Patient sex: M
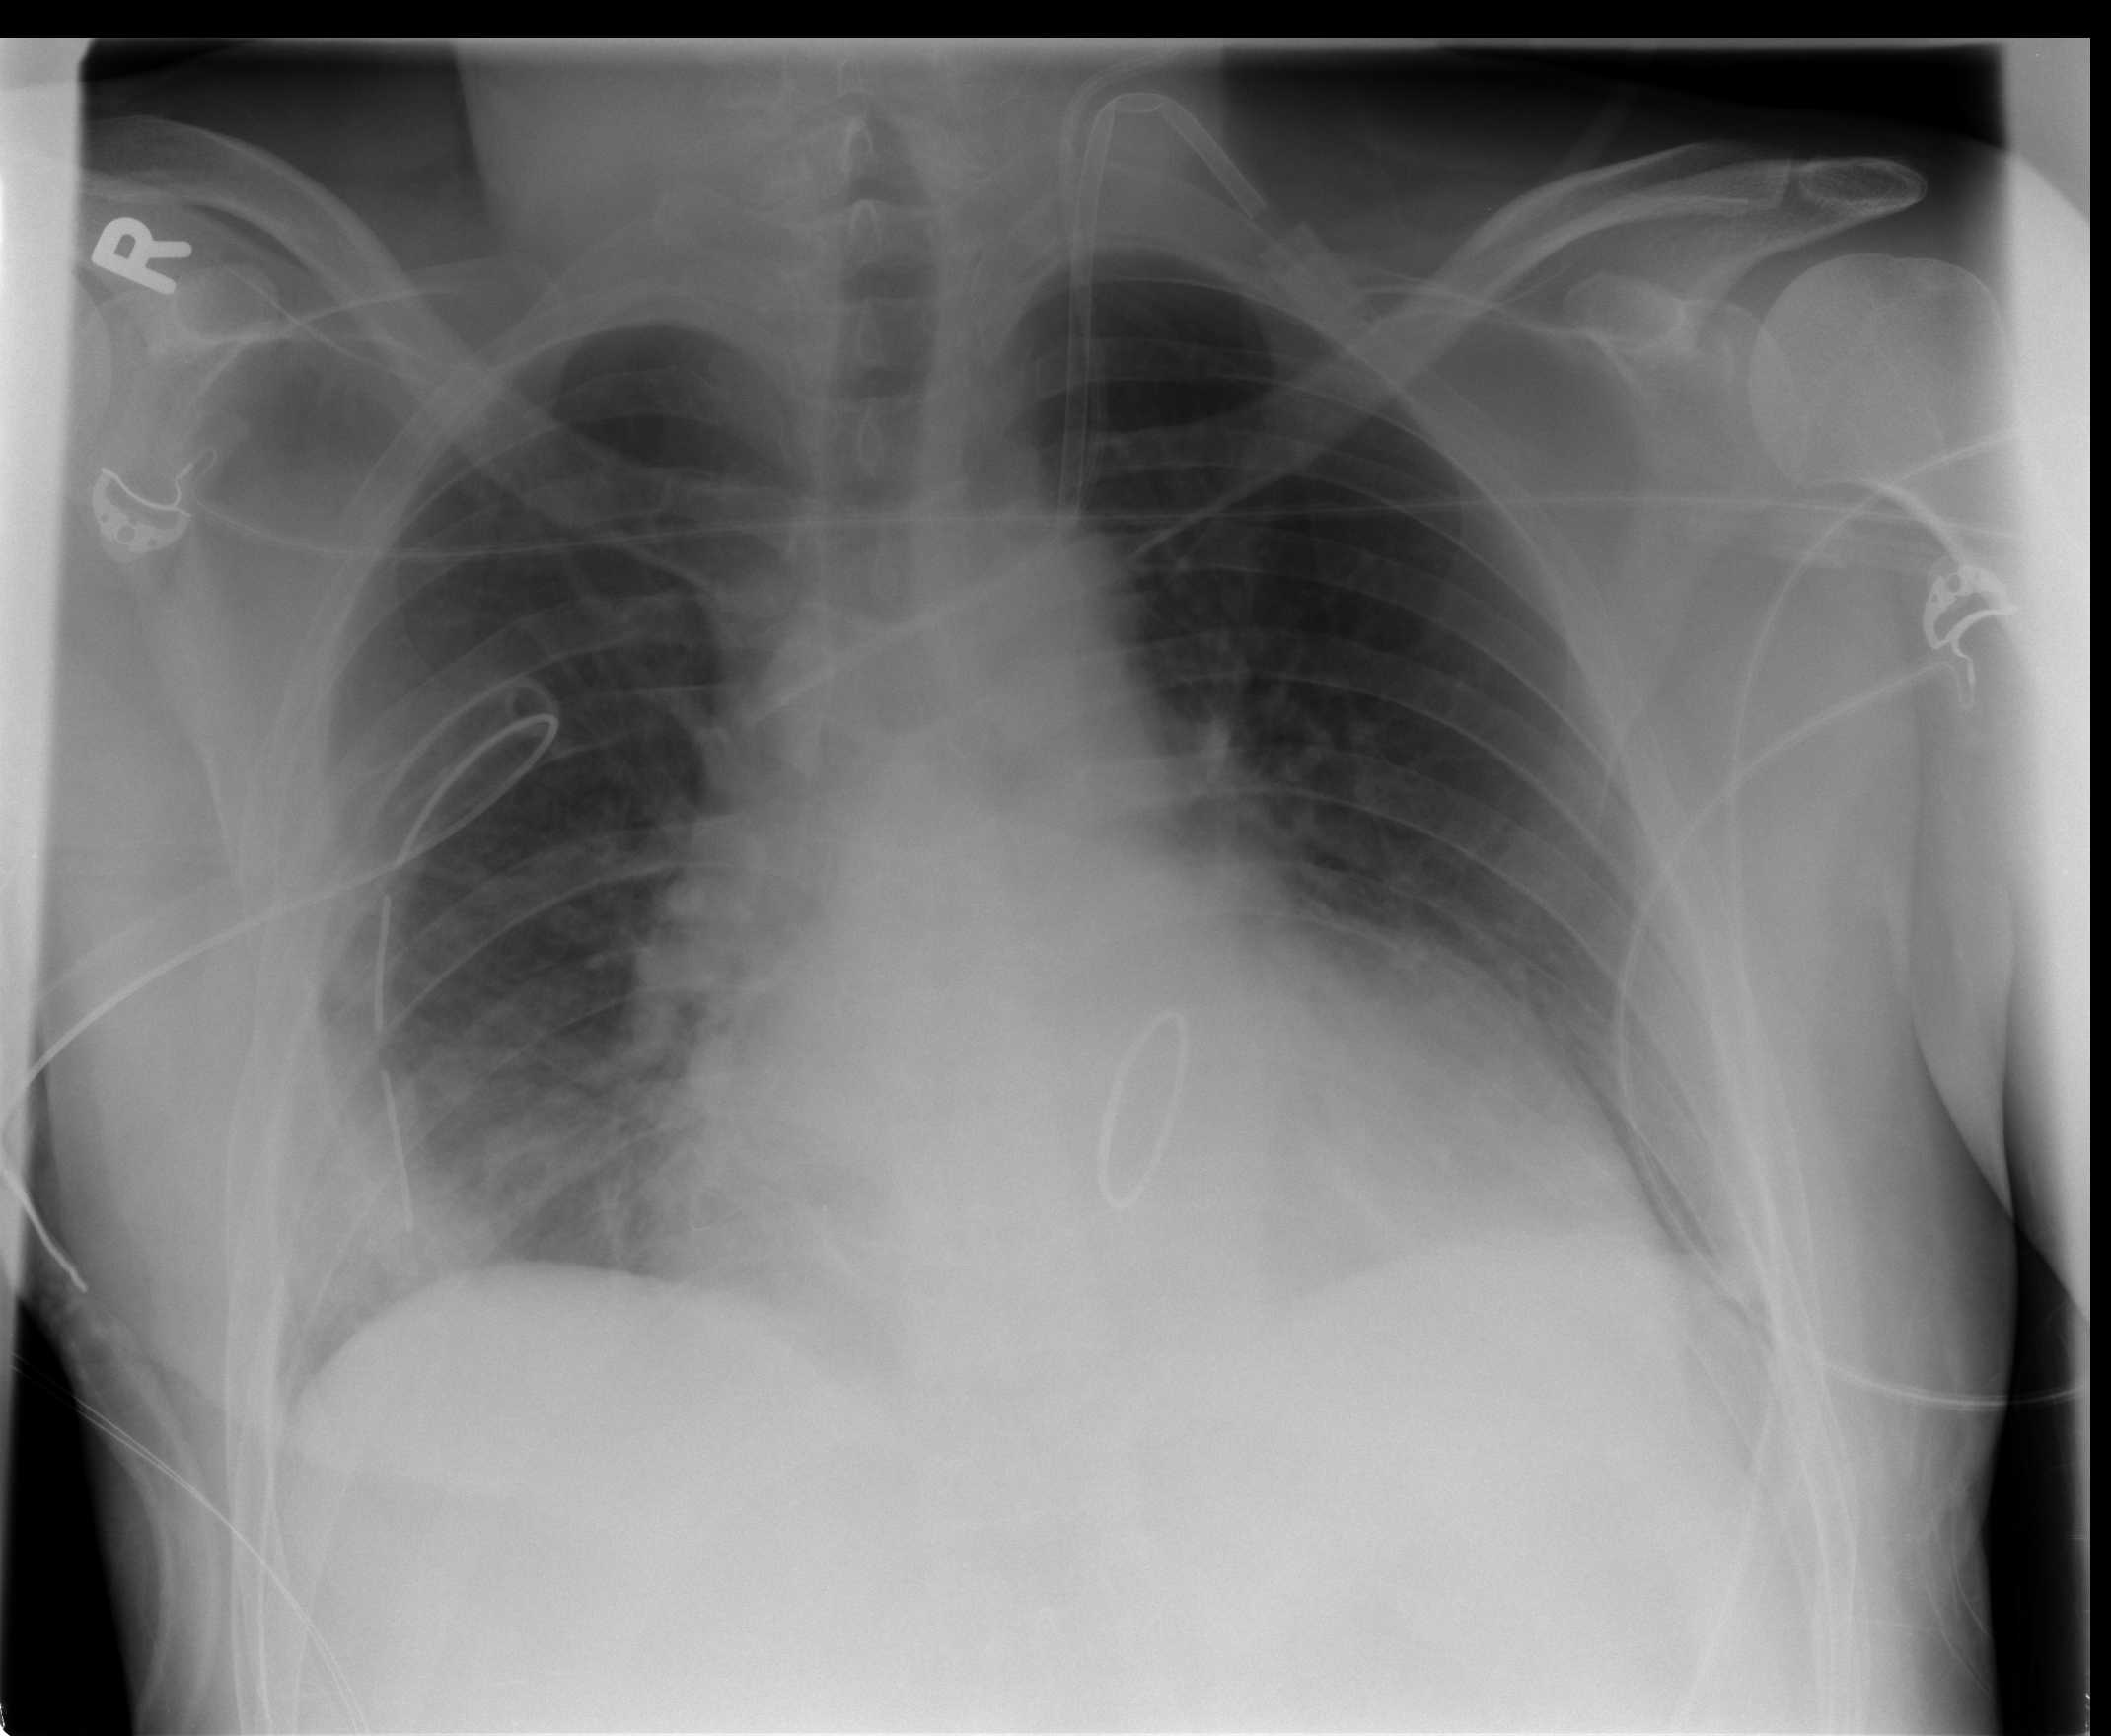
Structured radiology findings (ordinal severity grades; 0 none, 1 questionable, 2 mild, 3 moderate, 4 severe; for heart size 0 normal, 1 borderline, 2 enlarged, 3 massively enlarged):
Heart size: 2
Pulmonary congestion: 0
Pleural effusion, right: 0
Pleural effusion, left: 0
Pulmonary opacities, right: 2
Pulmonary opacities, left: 0
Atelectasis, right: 2
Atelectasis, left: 2